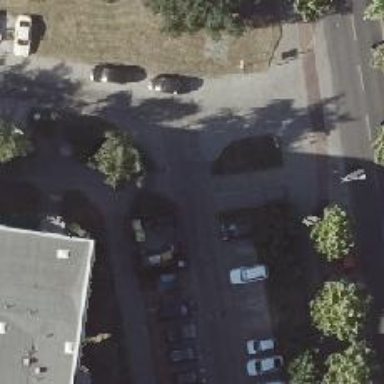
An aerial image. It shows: Footway.